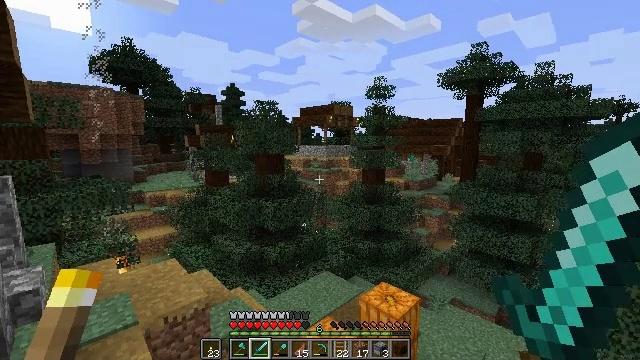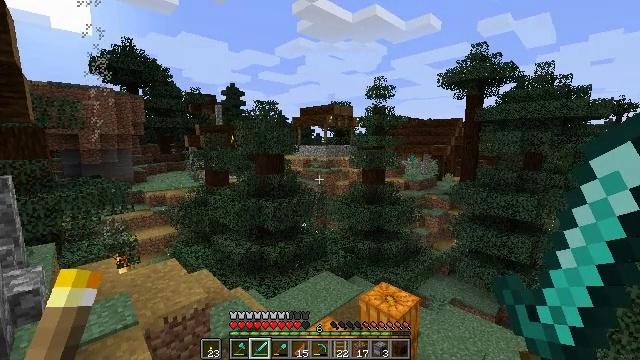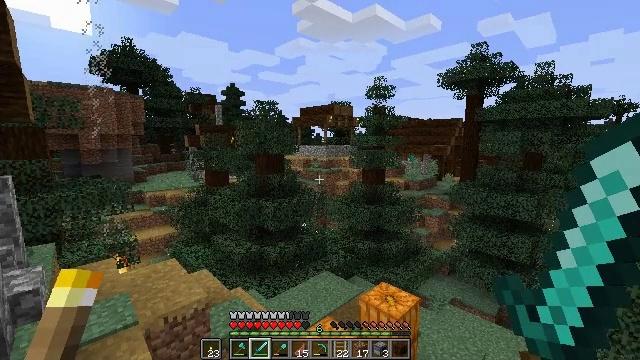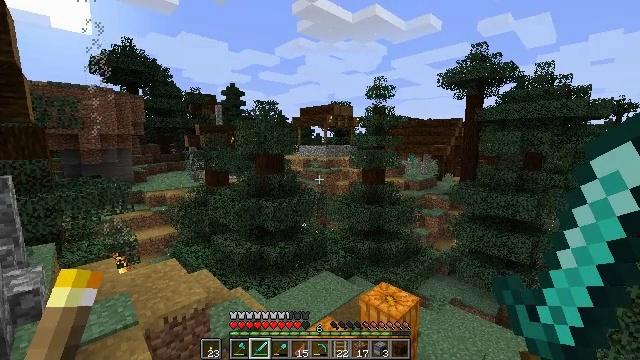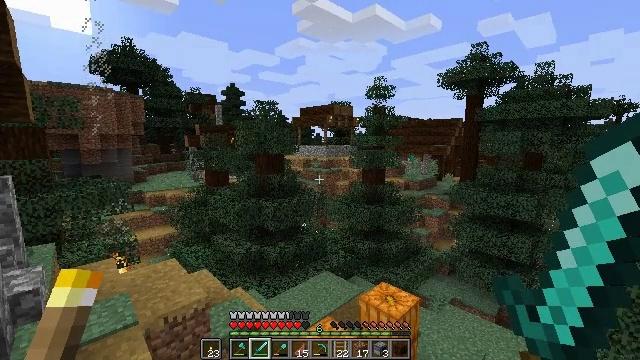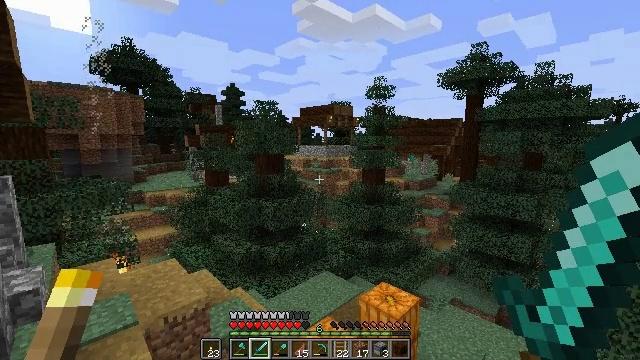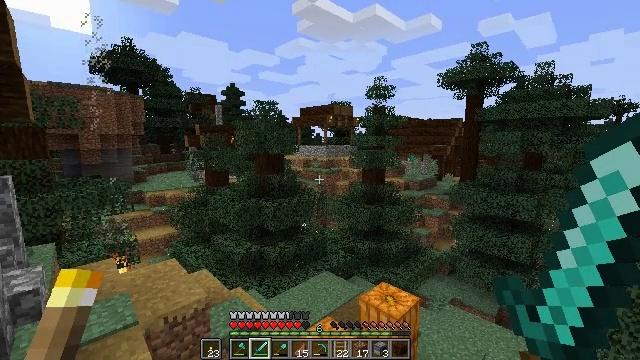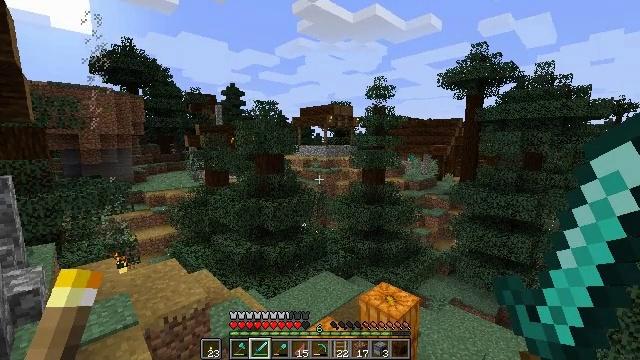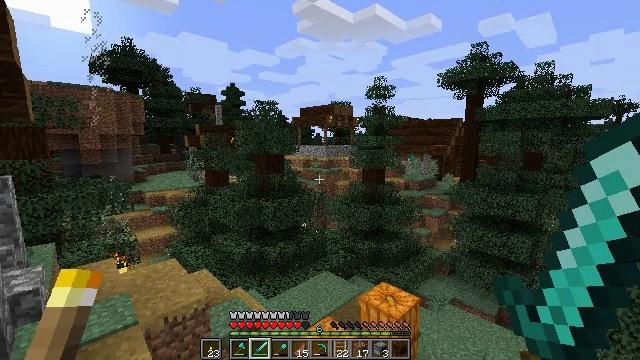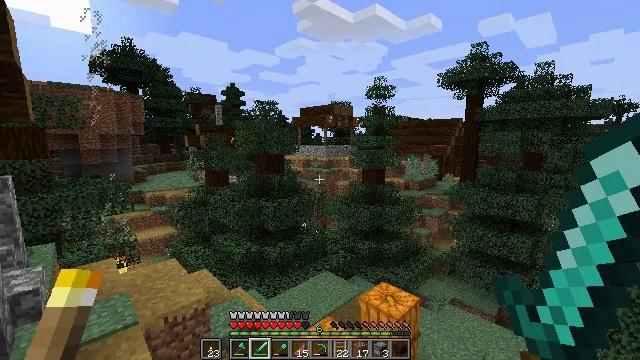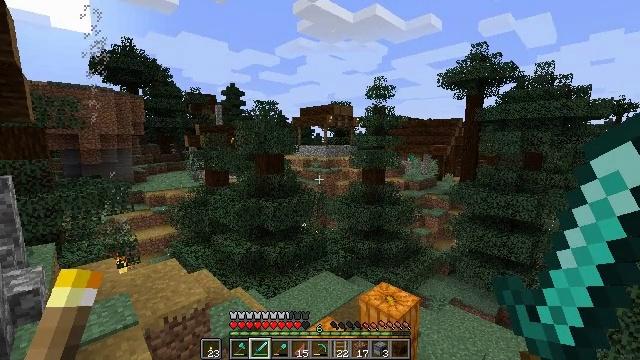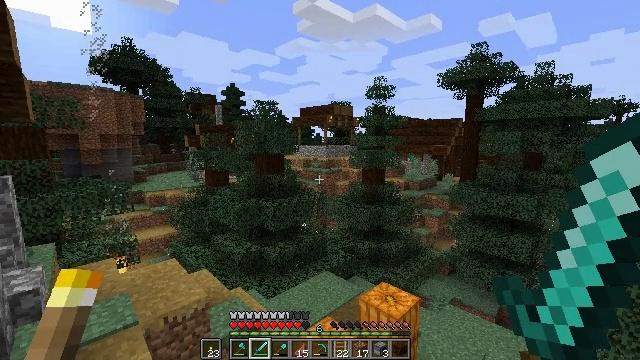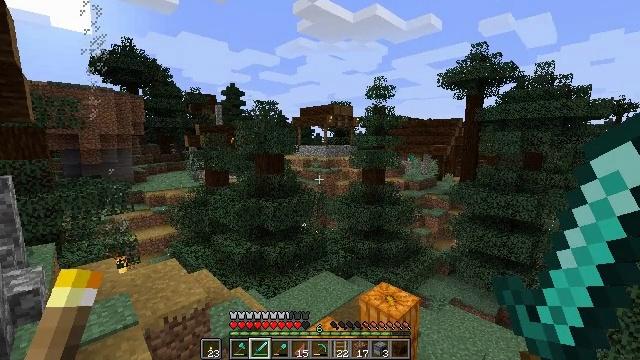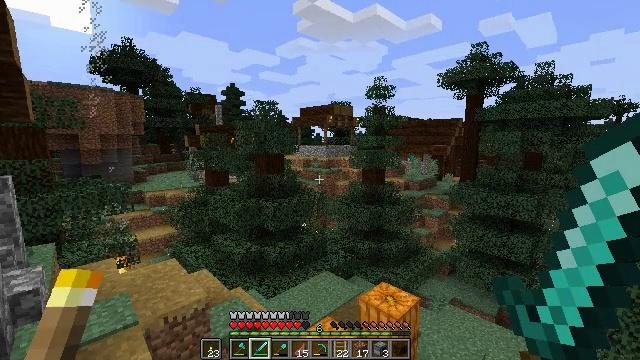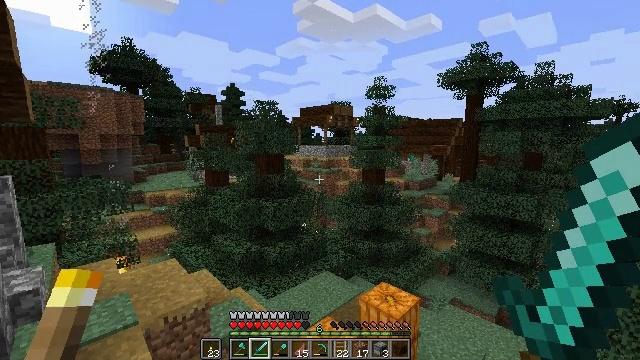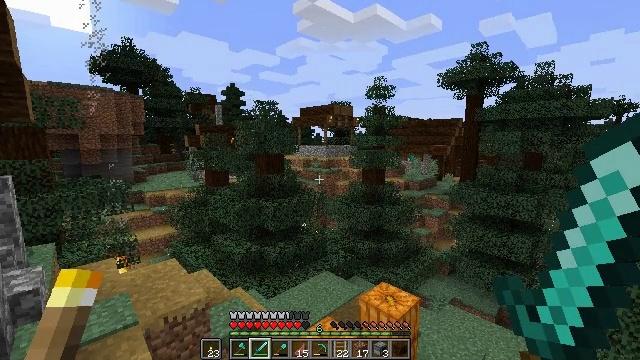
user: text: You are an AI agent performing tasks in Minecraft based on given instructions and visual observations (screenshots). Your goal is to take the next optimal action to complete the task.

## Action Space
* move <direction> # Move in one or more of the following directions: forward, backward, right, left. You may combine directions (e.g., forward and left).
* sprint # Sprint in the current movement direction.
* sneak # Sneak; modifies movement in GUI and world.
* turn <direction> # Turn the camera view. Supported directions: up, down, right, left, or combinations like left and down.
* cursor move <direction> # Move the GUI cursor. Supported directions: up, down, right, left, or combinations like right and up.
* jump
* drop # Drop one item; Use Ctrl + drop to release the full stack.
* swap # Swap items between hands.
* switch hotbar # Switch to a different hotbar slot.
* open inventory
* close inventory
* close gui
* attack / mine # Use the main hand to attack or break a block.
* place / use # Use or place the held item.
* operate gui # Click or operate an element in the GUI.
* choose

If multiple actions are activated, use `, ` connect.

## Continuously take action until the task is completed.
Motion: motion action
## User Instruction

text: Remove the large fern from the terrain.
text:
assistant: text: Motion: no_op
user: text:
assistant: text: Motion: no_op
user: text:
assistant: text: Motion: no_op
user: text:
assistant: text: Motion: no_op
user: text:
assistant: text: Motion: no_op
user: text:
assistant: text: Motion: no_op
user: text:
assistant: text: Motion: no_op
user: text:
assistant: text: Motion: no_op
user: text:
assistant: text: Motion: no_op
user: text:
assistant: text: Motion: no_op
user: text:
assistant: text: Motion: no_op
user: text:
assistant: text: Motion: no_op
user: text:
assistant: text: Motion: no_op
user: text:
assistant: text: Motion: no_op
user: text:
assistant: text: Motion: no_op
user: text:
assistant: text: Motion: no_op
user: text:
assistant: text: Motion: no_op
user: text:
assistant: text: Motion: no_op
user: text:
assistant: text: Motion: no_op
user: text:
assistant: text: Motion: turn right
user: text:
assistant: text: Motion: turn right and down
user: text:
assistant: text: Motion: move left, turn right
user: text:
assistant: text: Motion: move left, turn right
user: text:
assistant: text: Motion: move left, turn right
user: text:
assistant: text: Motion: move left, turn right
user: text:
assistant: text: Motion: move left
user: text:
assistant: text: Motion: no_op
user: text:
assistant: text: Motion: no_op
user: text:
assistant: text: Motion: no_op
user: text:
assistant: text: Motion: no_op